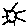
Label: sun